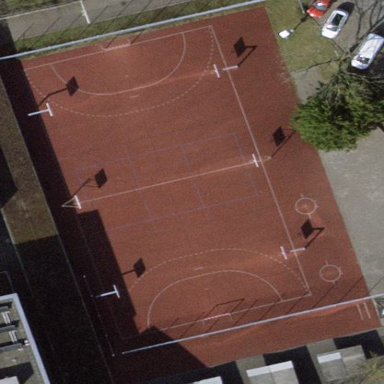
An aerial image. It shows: Basketball court in the leisure land pitch.